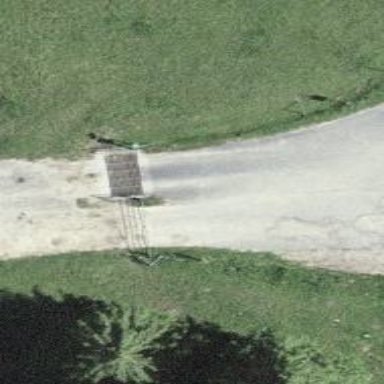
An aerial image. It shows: Cattle grid.